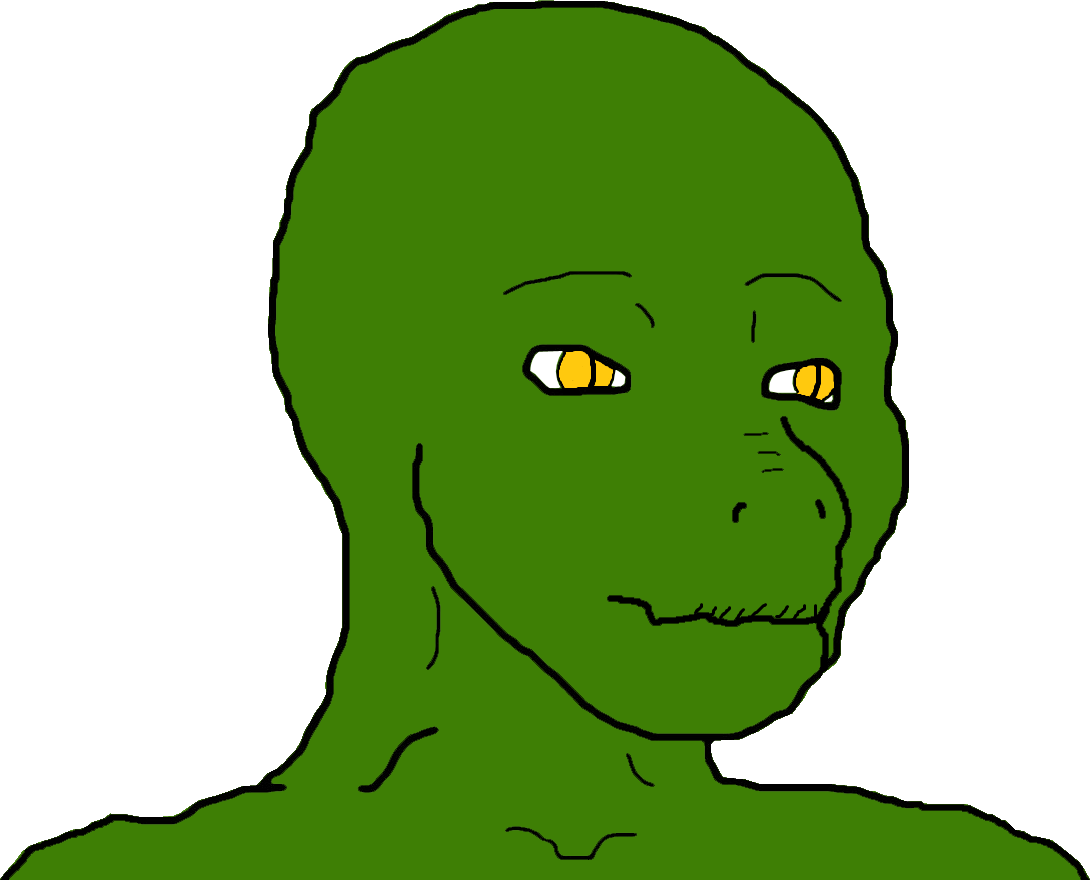
Label: 5_Animal